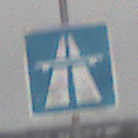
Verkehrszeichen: Autobahn
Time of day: MorningAfternoon
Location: Outdoor (Nature)
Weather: Overcast
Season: Winter
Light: Natural